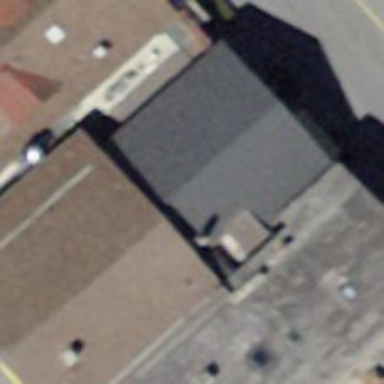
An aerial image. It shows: Clothing store.